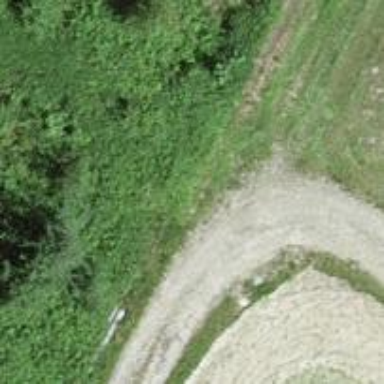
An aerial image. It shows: Gravel track of grade3 type.